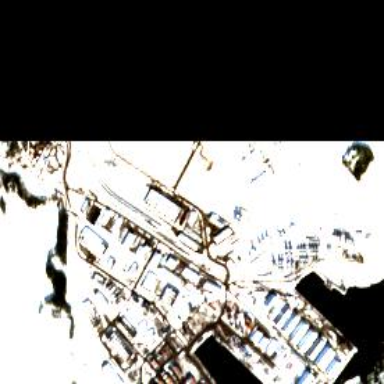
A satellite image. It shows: Industrial area designated for port activities.